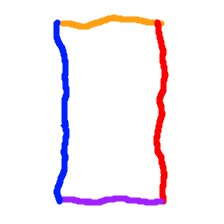
Shape: rectangle